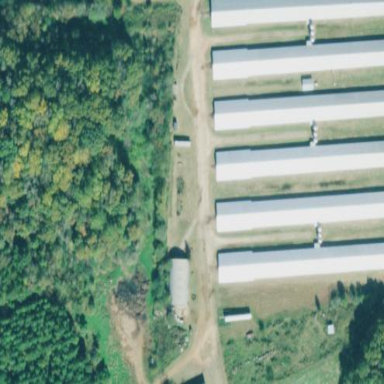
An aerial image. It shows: Poultry farmyard.